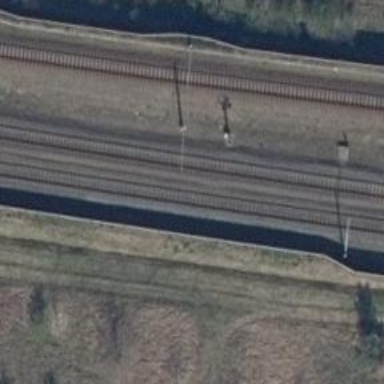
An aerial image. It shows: Railway signal.